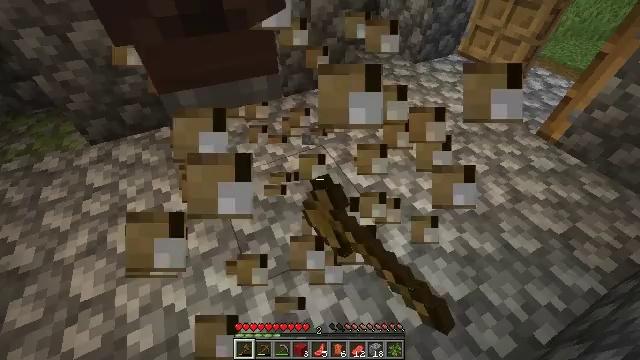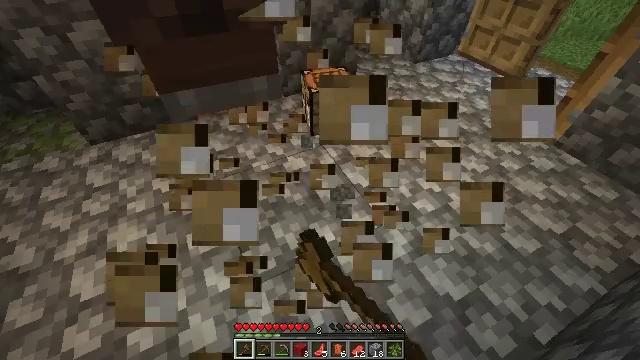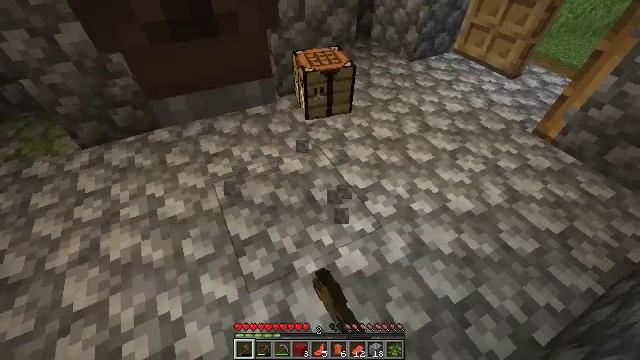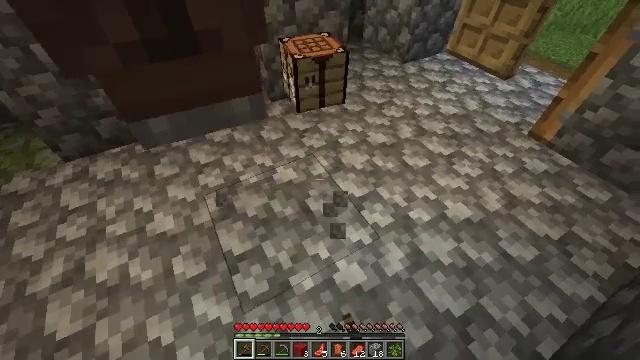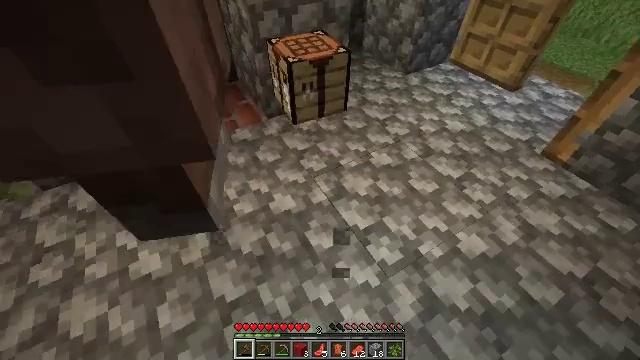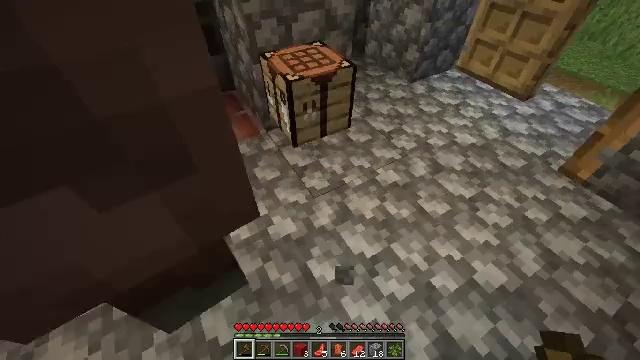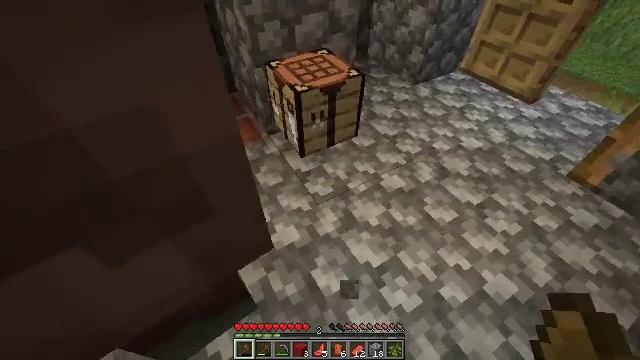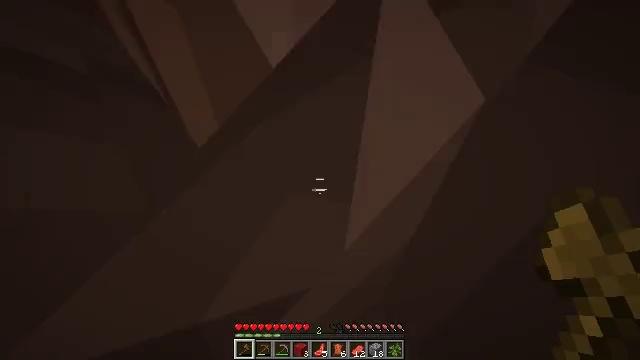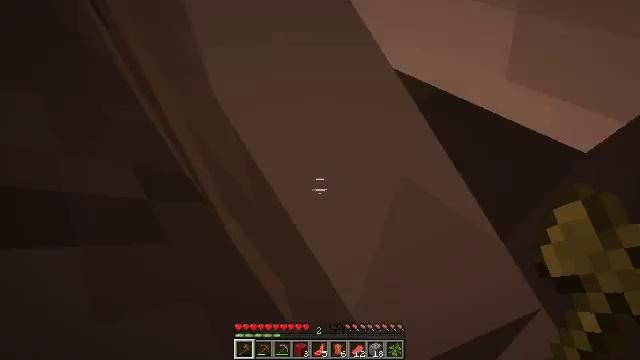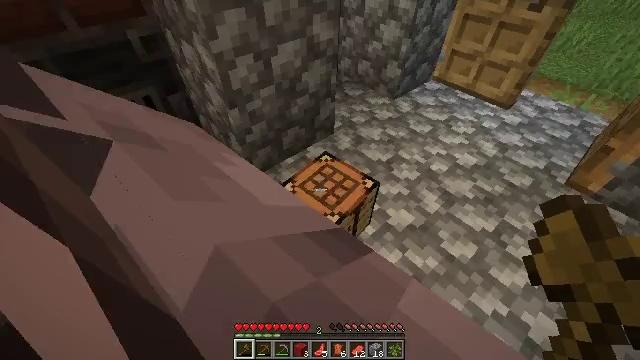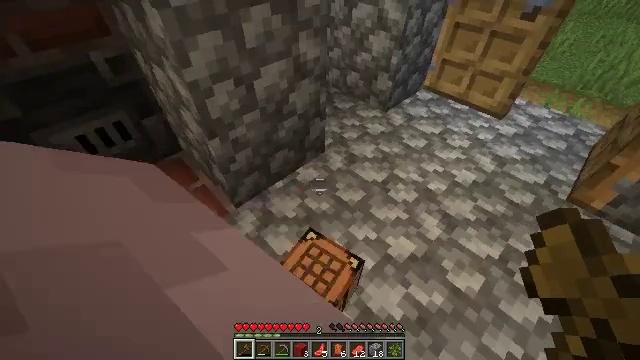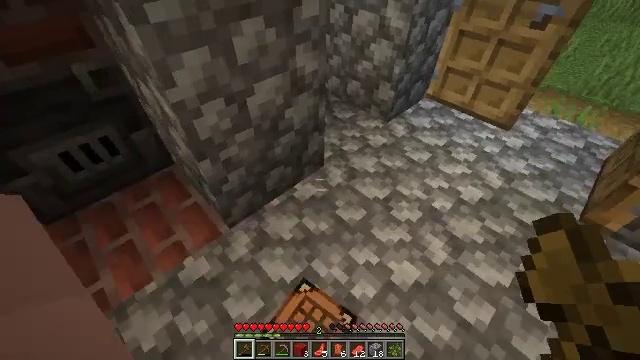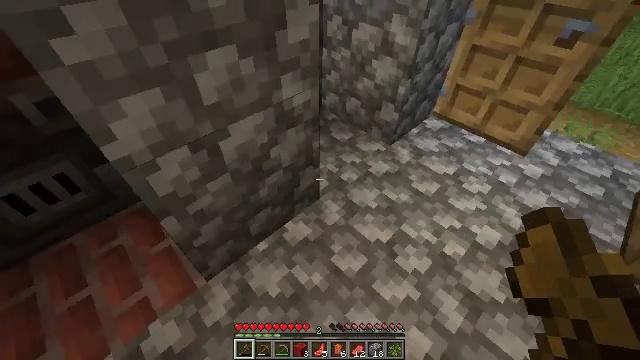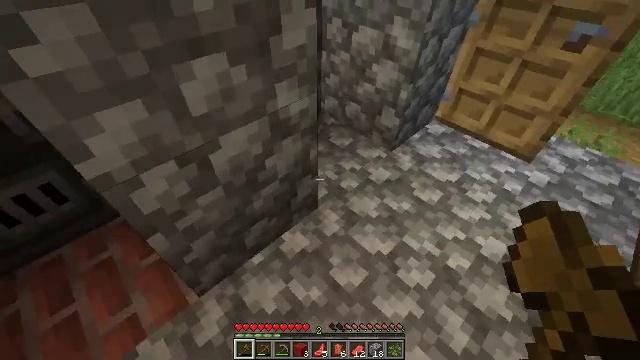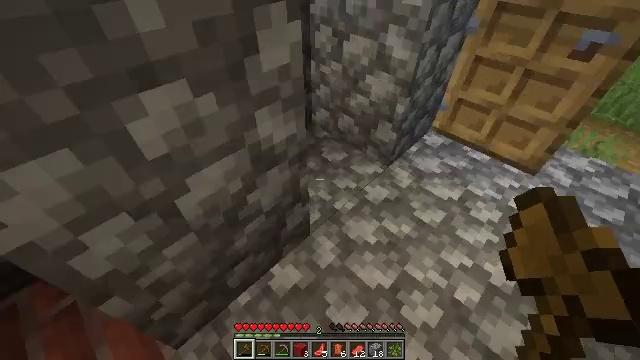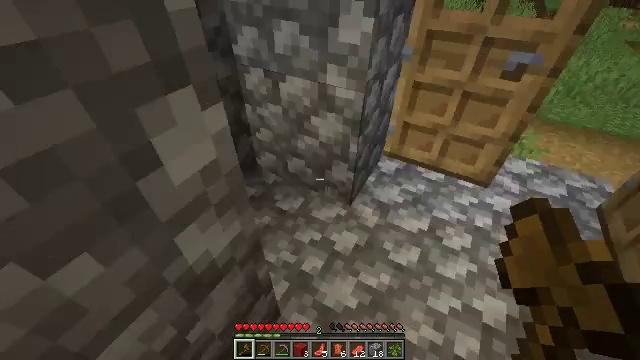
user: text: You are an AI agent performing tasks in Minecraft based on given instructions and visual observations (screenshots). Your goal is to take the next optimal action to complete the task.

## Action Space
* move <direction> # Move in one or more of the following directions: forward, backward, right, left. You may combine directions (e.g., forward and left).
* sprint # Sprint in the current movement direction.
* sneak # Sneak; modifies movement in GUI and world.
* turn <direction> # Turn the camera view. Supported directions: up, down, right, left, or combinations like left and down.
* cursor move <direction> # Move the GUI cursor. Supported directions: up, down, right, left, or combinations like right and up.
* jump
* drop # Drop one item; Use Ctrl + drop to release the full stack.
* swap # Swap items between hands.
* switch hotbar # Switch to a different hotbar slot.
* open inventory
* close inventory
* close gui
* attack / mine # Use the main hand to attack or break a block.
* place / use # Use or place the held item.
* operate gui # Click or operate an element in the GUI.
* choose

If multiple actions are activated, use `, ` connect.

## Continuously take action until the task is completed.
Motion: motion action
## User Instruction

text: Get smooth stone for building.
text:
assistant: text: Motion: attack / mine
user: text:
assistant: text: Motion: move forward, turn right
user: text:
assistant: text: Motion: move forward, turn right
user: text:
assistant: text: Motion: move forward
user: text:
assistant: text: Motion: move forward
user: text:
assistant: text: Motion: move forward and move left
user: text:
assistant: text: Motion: move forward and move left
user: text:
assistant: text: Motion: move forward and move left, turn right
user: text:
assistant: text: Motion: move forward, turn right and up
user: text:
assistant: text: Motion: move forward, turn right
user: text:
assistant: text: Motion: move forward
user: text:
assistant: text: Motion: move forward
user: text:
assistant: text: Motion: move forward
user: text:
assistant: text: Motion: move forward, turn right
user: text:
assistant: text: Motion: move forward, turn right and up
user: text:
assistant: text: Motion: move forward, turn right and up
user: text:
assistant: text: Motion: move forward and move right, turn right and up
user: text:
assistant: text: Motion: move forward and move right
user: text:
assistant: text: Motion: move forward and move right
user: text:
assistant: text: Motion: move forward
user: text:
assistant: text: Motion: move forward
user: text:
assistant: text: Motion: move forward
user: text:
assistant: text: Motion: move forward and move right, turn right and up
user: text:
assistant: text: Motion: move forward and move right
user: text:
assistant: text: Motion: move forward and move right, turn right and up
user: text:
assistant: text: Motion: move forward and move right
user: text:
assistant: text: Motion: move forward
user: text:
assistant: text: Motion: move forward
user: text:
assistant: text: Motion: move forward, turn left
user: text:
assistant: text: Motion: move forward